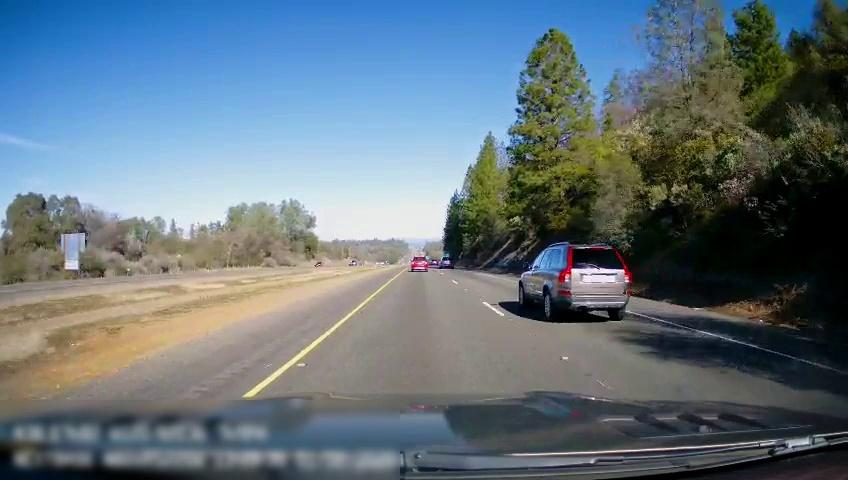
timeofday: Day
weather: Sunny
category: Drivable Space
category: Drivable Space
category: Vehicles | SUV
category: Vehicles | SUV
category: Vehicles | SUV
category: Lanes | Current Lane
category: Lanes | Current Lane
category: Lanes | Alternate Lane